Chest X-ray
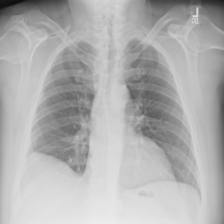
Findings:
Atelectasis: negative
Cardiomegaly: negative
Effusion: negative
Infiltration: negative
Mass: negative
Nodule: negative
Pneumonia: negative
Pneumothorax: negative
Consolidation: negative
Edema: negative
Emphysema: negative
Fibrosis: negative
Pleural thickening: negative
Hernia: negative